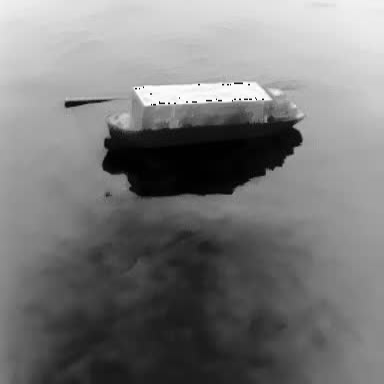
There is a fishing_boat in the infrared image.